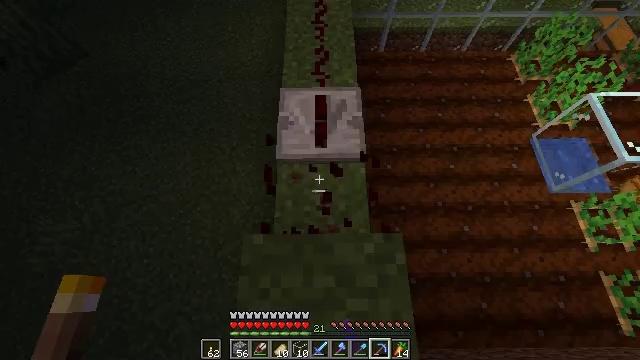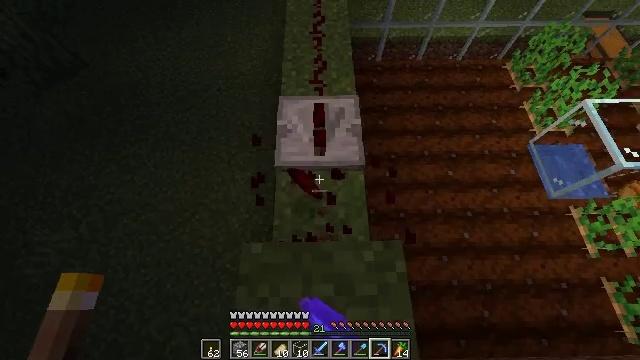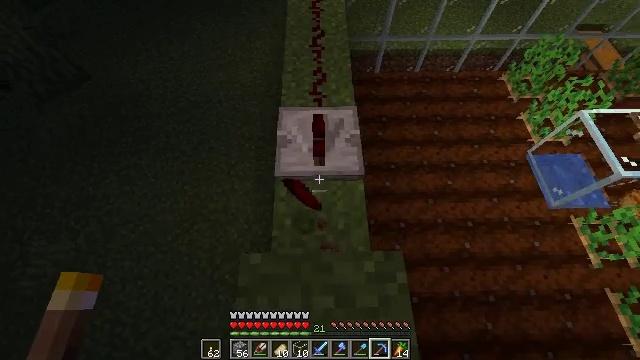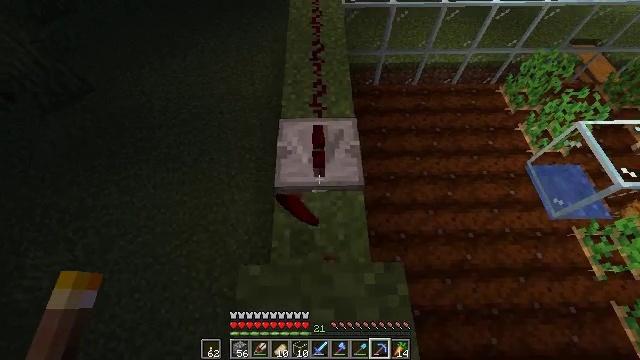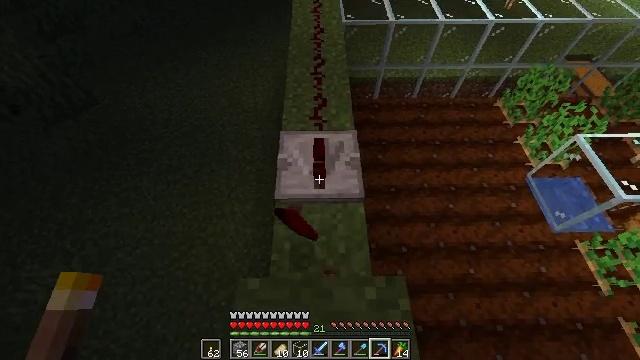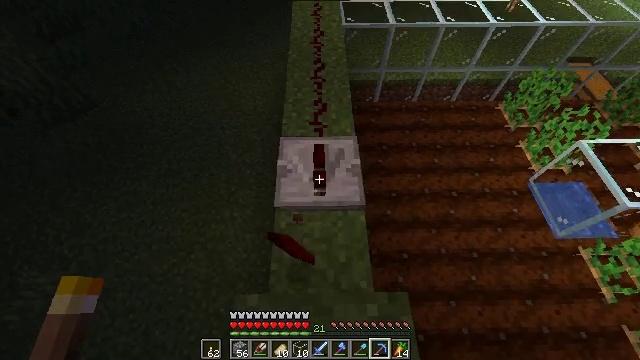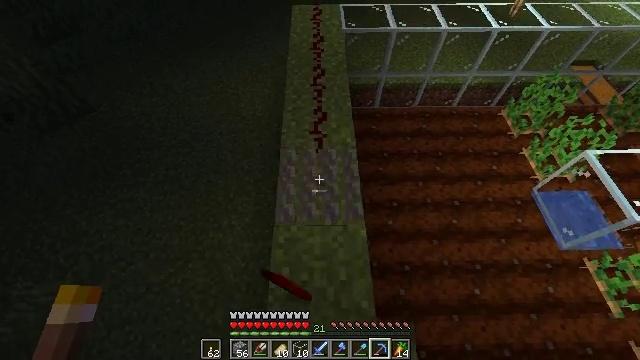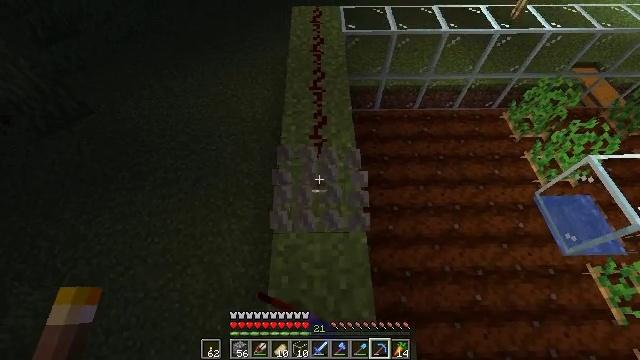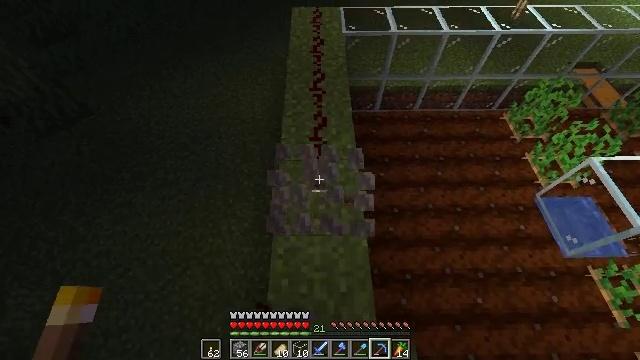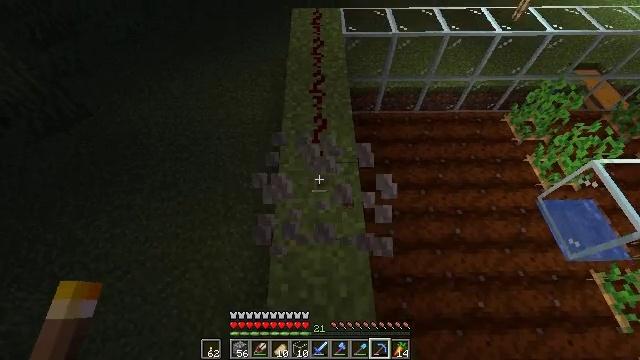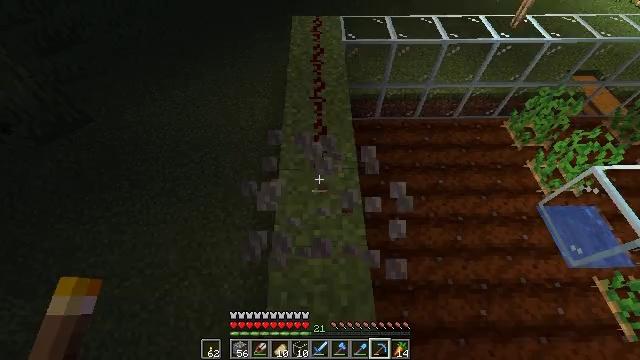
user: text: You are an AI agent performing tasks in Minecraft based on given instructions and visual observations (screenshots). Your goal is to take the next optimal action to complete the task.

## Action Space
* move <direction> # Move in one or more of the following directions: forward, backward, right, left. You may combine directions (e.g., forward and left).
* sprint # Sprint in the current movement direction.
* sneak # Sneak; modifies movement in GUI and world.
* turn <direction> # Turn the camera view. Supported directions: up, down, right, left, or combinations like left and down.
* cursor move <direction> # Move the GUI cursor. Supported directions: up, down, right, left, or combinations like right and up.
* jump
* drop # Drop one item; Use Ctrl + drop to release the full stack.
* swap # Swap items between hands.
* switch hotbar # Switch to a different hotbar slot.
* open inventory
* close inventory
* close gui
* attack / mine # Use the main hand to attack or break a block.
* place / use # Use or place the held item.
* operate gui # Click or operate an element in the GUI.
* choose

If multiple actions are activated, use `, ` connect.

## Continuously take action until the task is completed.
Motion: motion action
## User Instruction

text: Recycle the repeater from a redstone circuit.
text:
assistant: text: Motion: turn up
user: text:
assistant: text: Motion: turn up
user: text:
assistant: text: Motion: turn up
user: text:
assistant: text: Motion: turn up
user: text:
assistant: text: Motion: move forward
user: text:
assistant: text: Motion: move forward, attack / mine
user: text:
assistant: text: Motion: attack / mine
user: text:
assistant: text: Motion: attack / mine
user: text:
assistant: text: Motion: no_op
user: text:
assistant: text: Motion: turn up
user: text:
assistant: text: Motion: no_op